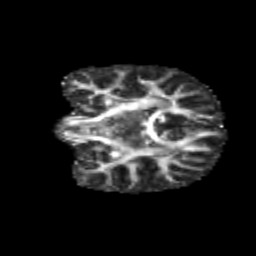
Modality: FA
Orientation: coronal
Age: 9
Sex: female
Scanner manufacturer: siemens
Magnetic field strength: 3 T
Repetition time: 3.8 s
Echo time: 0.07 s